Interaction volume radius: 10 \u00c5
Interaction volume height: 10 \u00c5
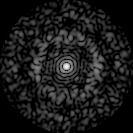
Disorder parameter: 0.8397